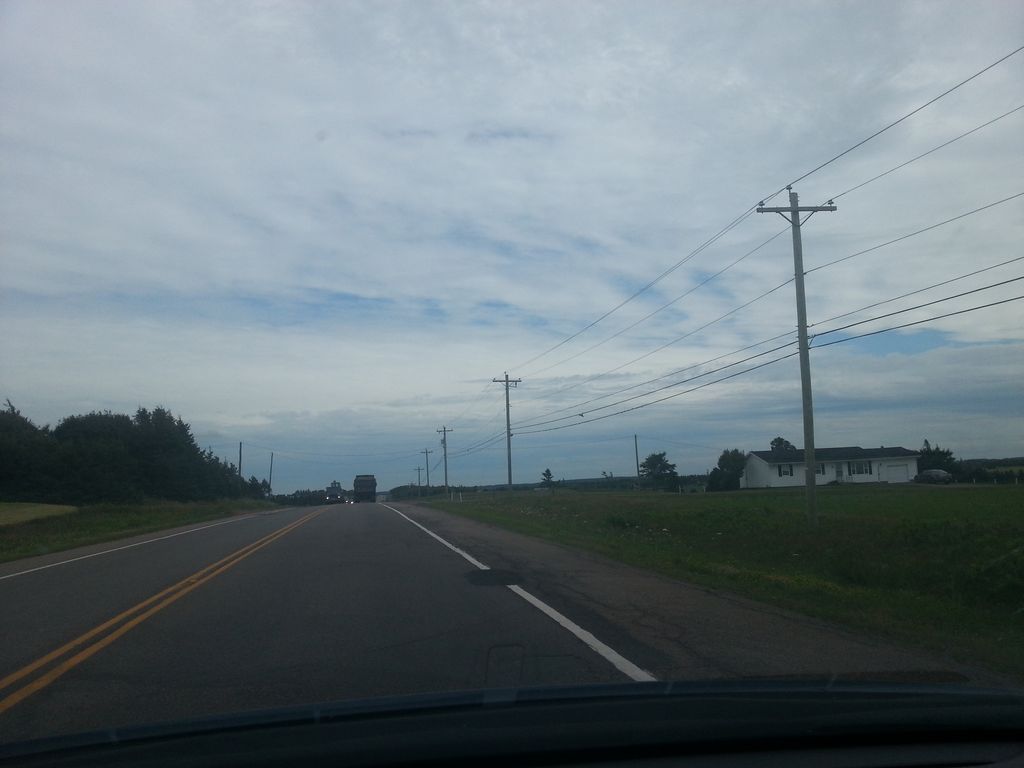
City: charlottetown